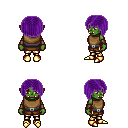
a pixel art fantasy rpg character, female body template, orc, green skin, leather chest armor, gold greaves, purple pageboy hairstyle, cloth bracers, gold boots, four views (front, back, left, right), 2x2 character sprite sheet, small pixel art, hard edges, no anti-aliasing